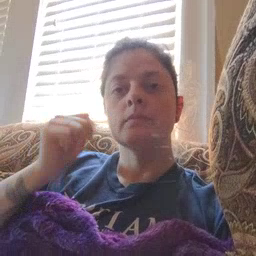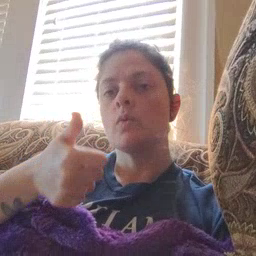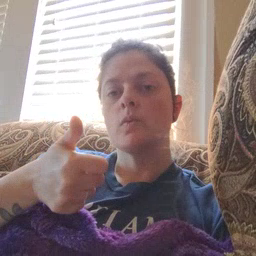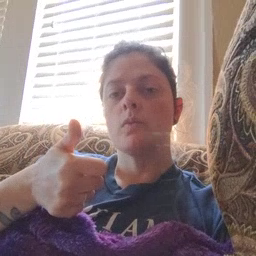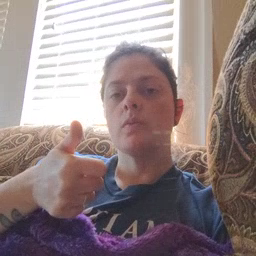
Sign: tomorrow